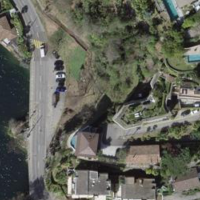
EUNIS habitat code: 54
Species observed at this site:
Erigeron karvinskianus
Asplenium trichomanes
Veronica persica
Cymbalaria muralis